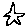
Label: star